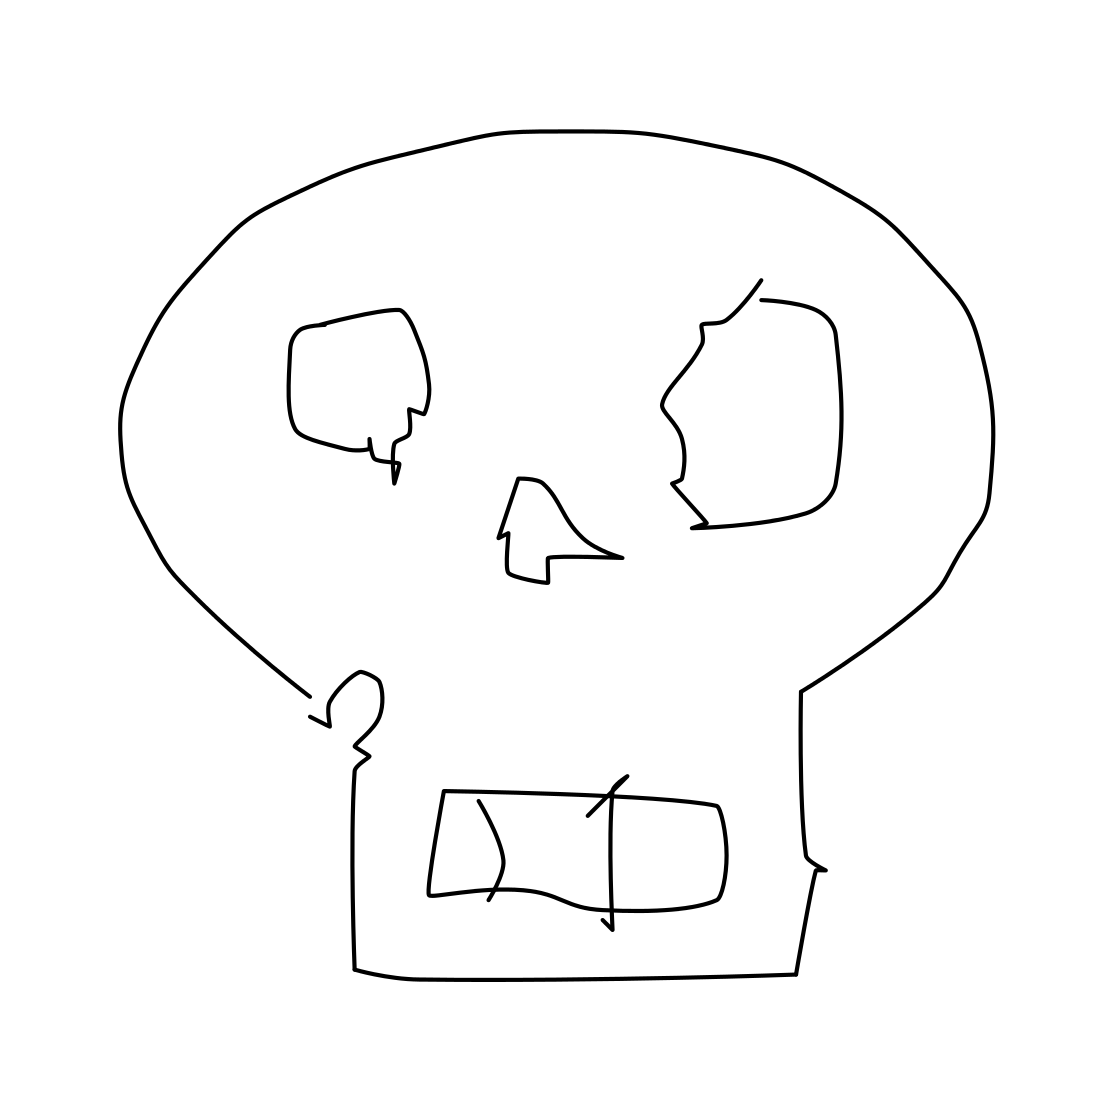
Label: skull